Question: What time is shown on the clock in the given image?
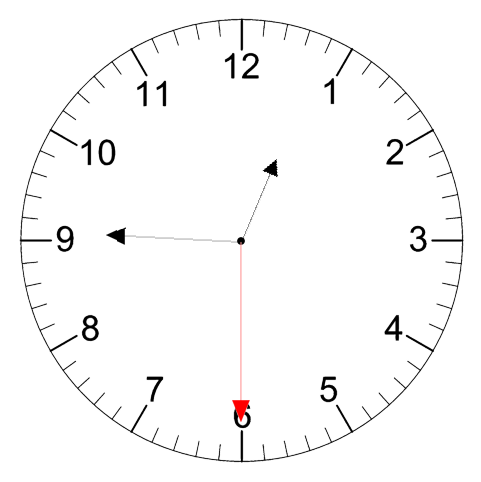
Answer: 12:45:30